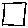
Label: square